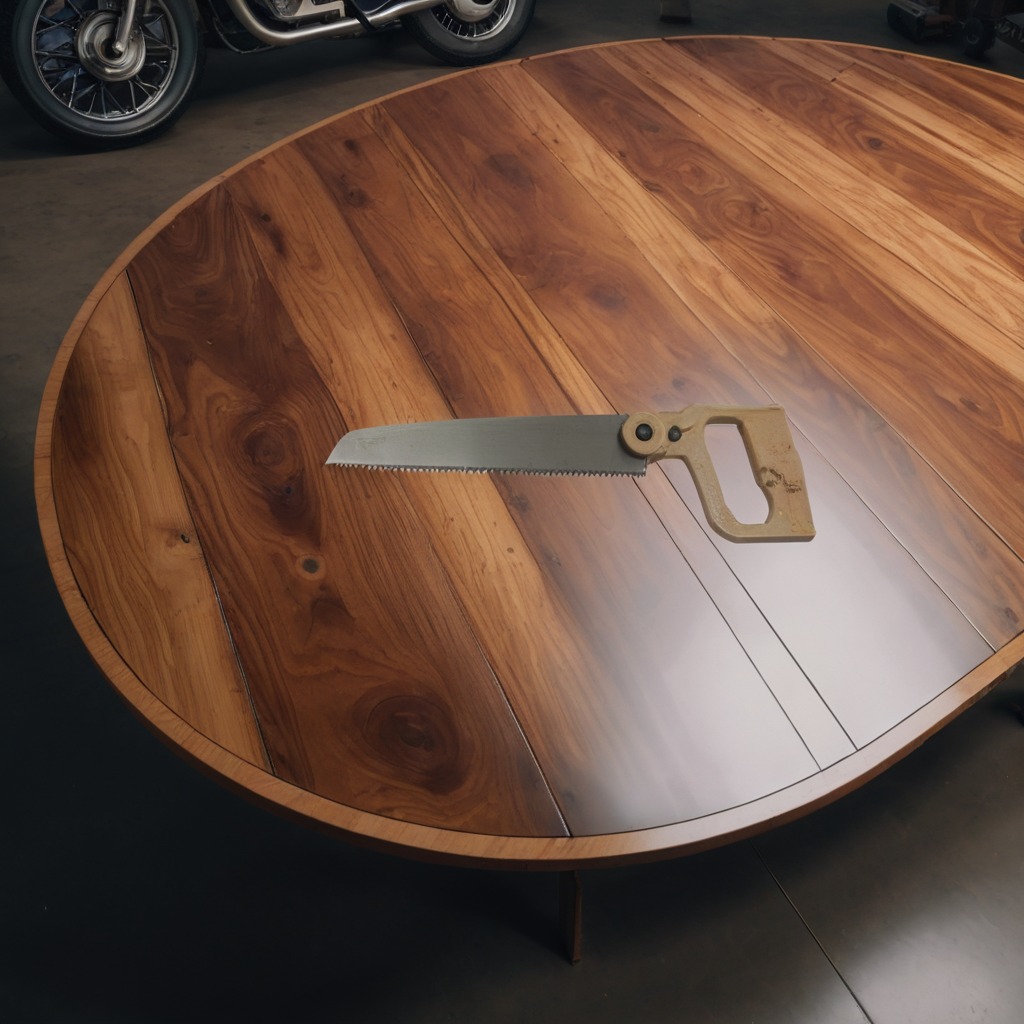
A metal saw is lying on the oil-spilled wooden table in the vintage motorcycle garage.